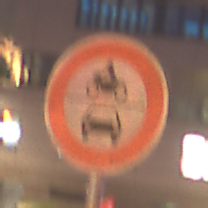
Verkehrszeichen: VerbotKraftfahrzeuge
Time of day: Night
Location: Outdoor (Urban)
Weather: PartlyCloudy
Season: NotSpecified
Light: Artificial